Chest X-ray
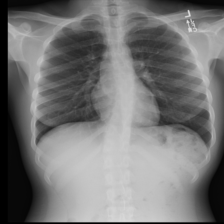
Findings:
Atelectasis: negative
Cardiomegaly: negative
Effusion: negative
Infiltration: positive
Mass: negative
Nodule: negative
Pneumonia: negative
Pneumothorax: negative
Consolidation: negative
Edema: negative
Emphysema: negative
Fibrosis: negative
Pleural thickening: negative
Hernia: negative